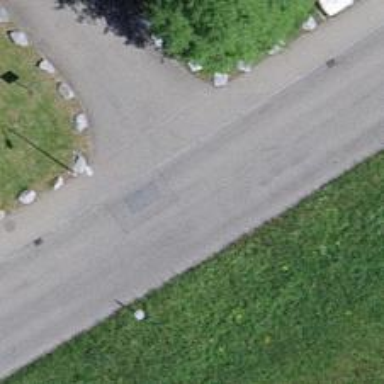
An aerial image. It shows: Smooth asphalt road in residential area.